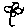
Label: flower